Interaction volume radius: 5 \u00c5
Interaction volume height: 20 \u00c5
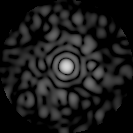
Disorder parameter: 0.8319